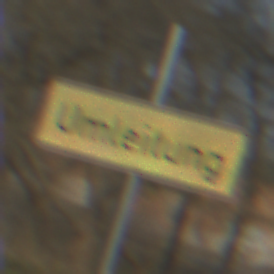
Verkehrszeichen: Umleitungsankuendigung
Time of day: MorningAfternoon
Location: Outdoor (Suburban)
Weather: PartlyCloudy
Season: NotSpecified
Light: Natural